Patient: sex F, age 68
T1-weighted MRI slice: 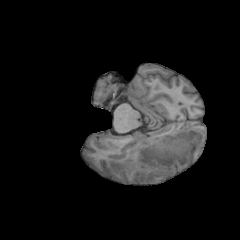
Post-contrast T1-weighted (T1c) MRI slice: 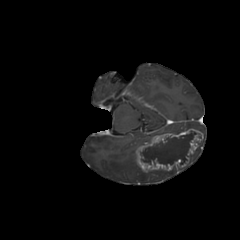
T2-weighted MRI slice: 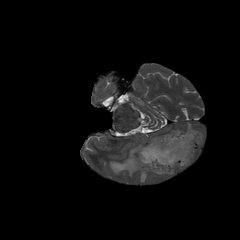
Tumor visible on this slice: yes
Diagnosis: Glioblastoma, IDH-wildtype
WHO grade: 4